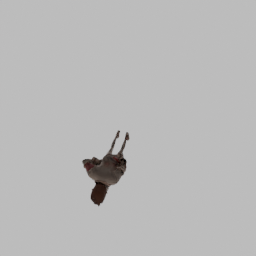
Label: people